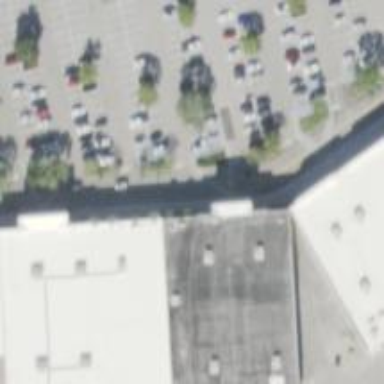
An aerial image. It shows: Building.